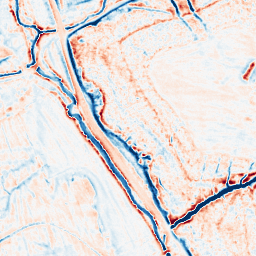
Category: multiscale
Decomposition family: dog_multiscale
Decomposition parameters: sigma_ratio: 1.4
n_scales: 5
base_sigma: 0.5
Upsampling method: lanczos
Upsampling parameters: scale: 2
Upsampling scale: 2